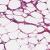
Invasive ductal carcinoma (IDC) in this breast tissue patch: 0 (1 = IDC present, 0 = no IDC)